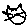
Label: cat